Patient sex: M
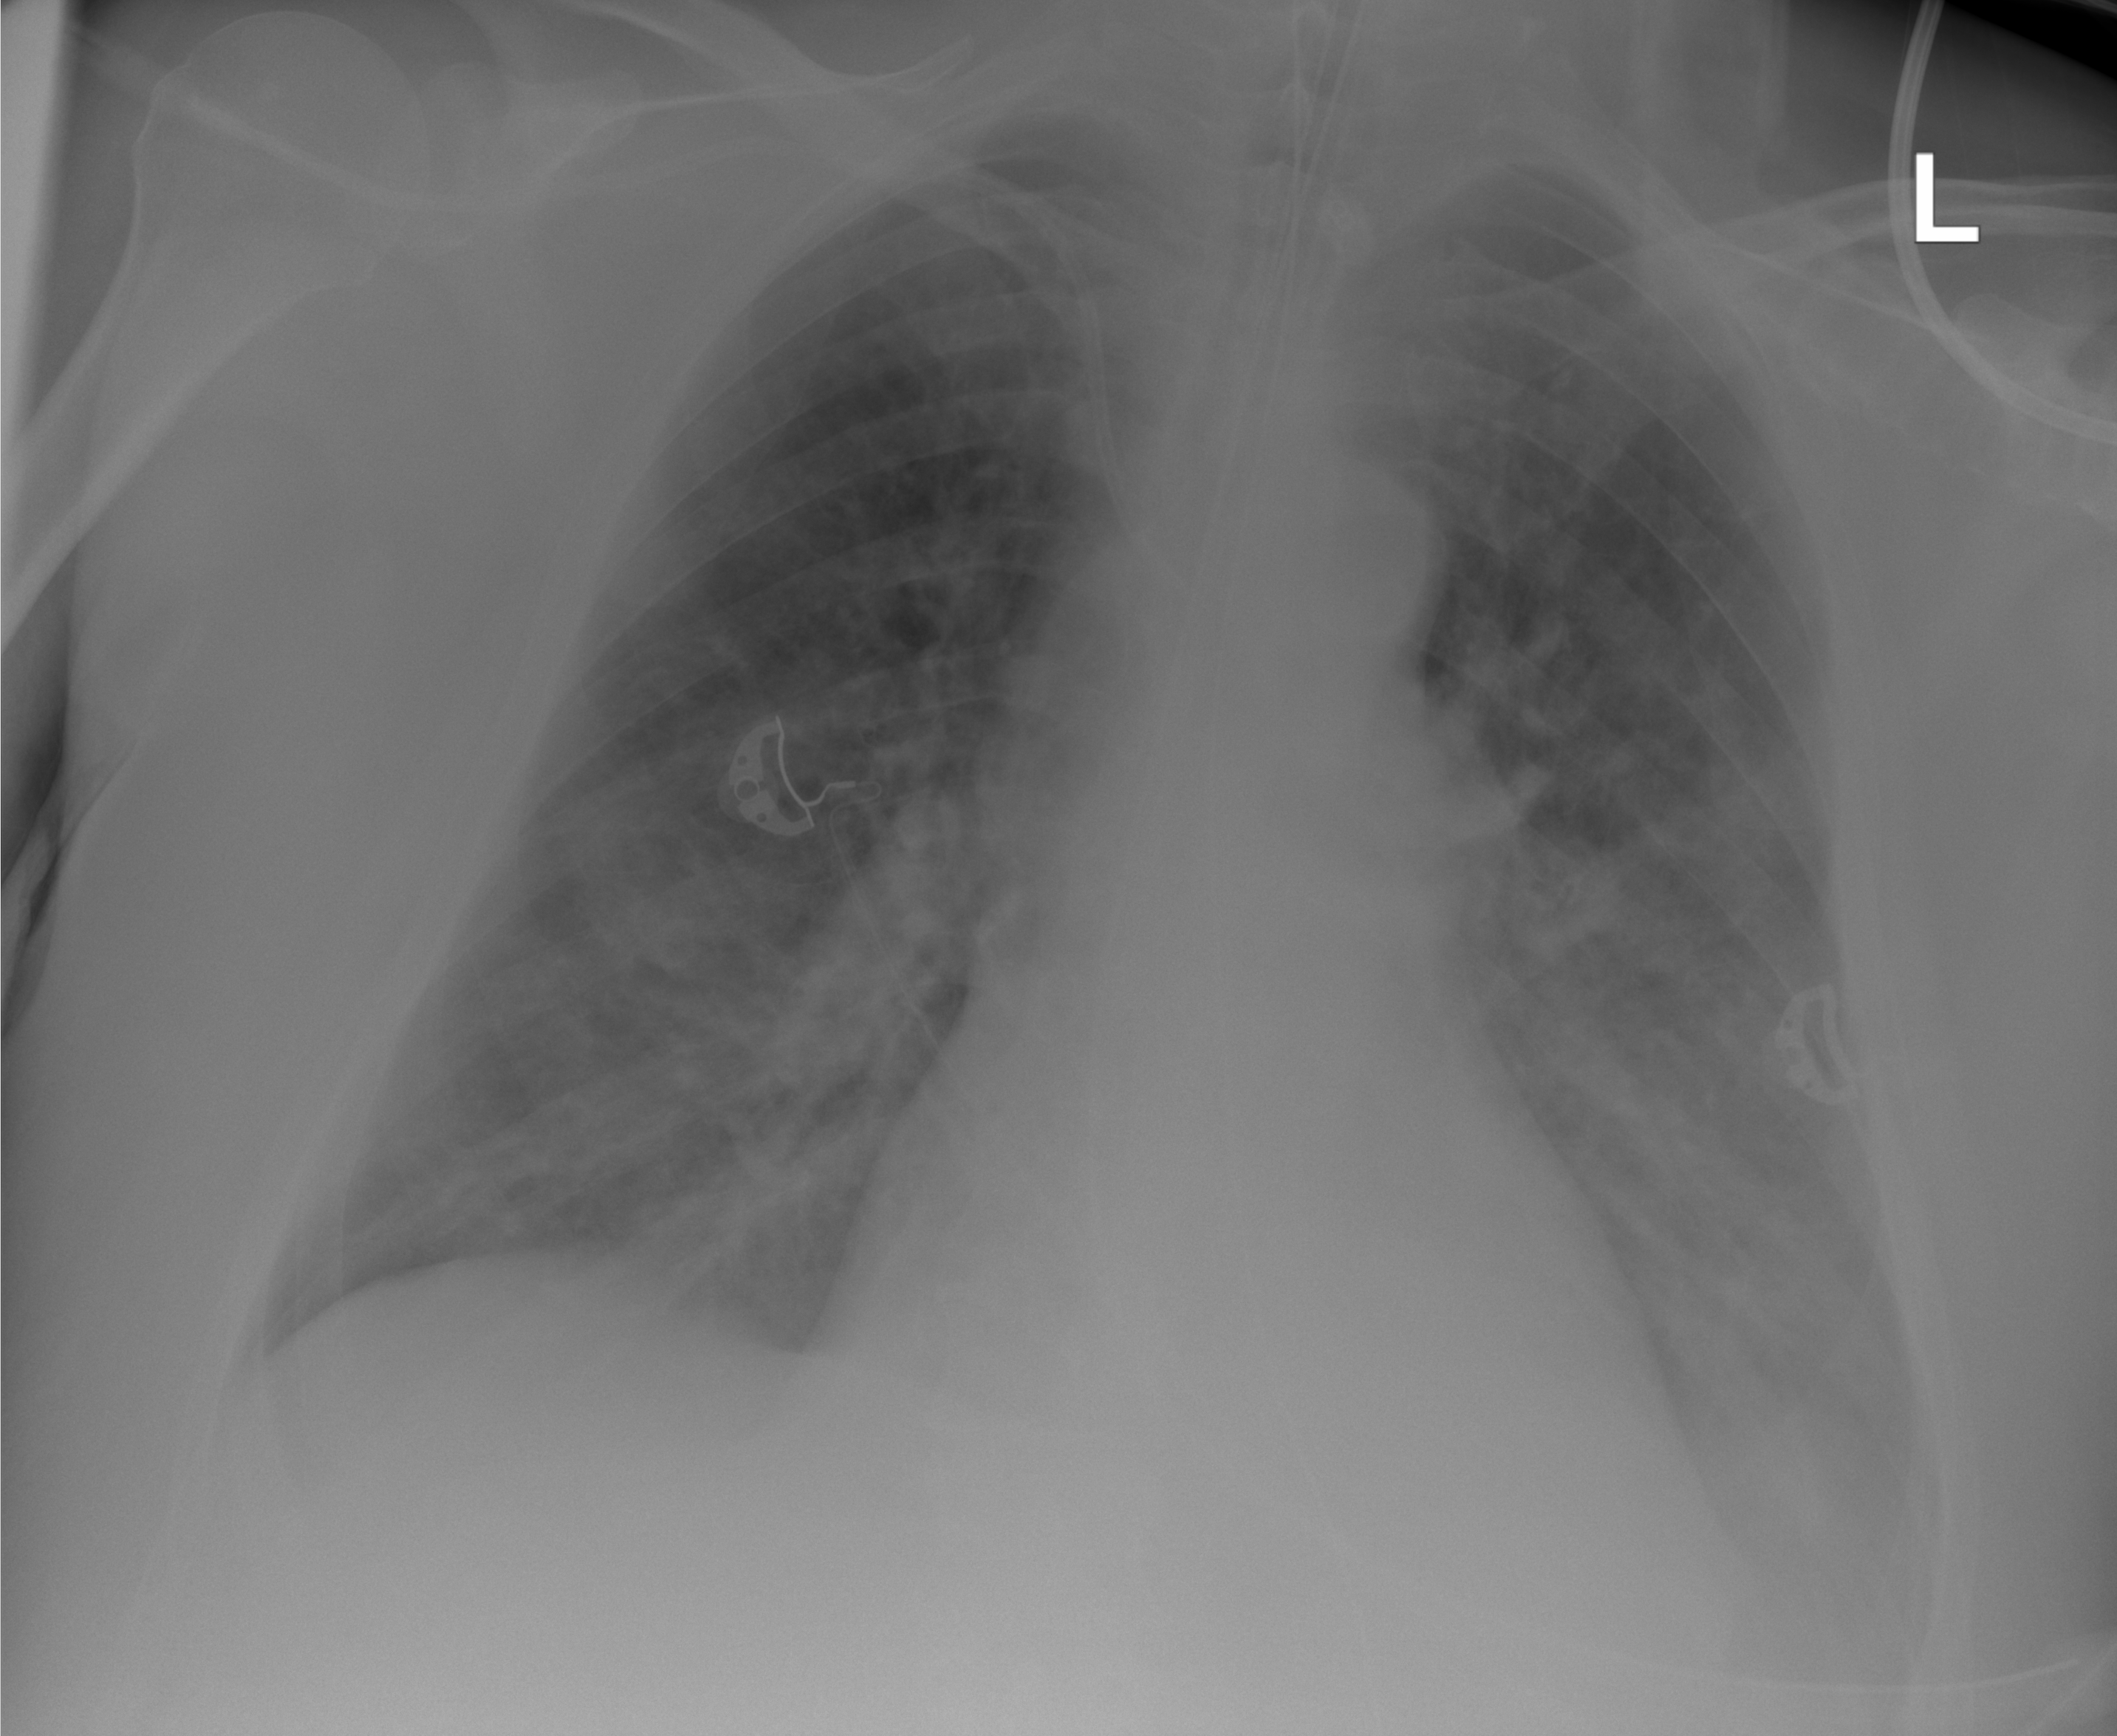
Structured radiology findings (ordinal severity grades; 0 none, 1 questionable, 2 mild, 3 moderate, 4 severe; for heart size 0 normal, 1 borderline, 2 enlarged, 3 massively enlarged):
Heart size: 0
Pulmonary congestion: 2
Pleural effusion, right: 0
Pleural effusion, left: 2
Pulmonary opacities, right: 2
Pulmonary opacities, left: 2
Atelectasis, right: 2
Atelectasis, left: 2